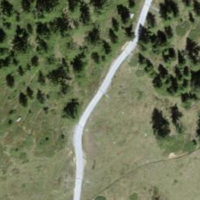
EUNIS habitat code: 43
Species observed at this site:
Calluna vulgaris